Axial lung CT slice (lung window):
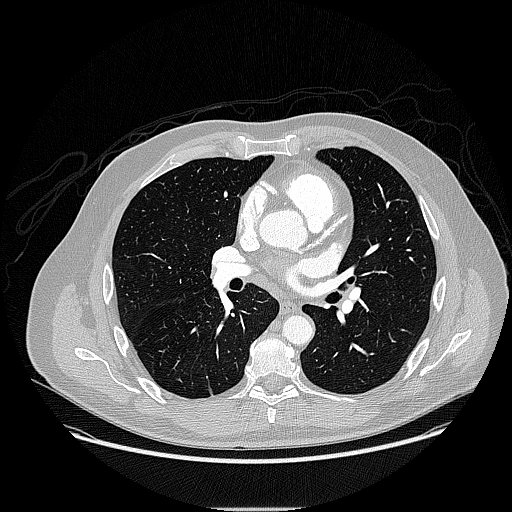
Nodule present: no